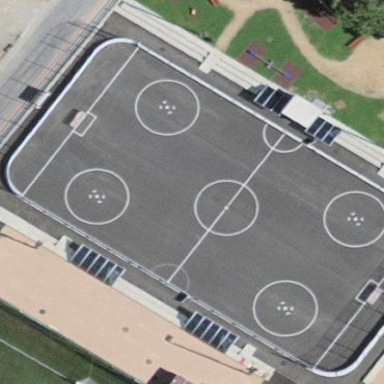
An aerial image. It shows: Ice hockey pitch for leisure and sports activities.